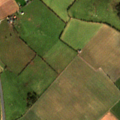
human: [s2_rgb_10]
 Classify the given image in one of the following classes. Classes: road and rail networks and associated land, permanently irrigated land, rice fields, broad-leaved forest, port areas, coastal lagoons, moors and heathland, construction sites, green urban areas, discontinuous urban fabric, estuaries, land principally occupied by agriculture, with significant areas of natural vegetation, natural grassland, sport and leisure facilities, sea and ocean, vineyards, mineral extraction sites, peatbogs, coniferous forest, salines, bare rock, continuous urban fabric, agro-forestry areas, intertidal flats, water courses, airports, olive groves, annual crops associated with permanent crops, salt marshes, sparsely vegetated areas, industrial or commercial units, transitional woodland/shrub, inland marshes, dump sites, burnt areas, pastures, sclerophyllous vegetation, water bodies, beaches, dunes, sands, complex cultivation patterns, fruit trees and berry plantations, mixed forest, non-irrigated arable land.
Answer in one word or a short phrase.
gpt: road and rail networks and associated land, non-irrigated arable land, pastures